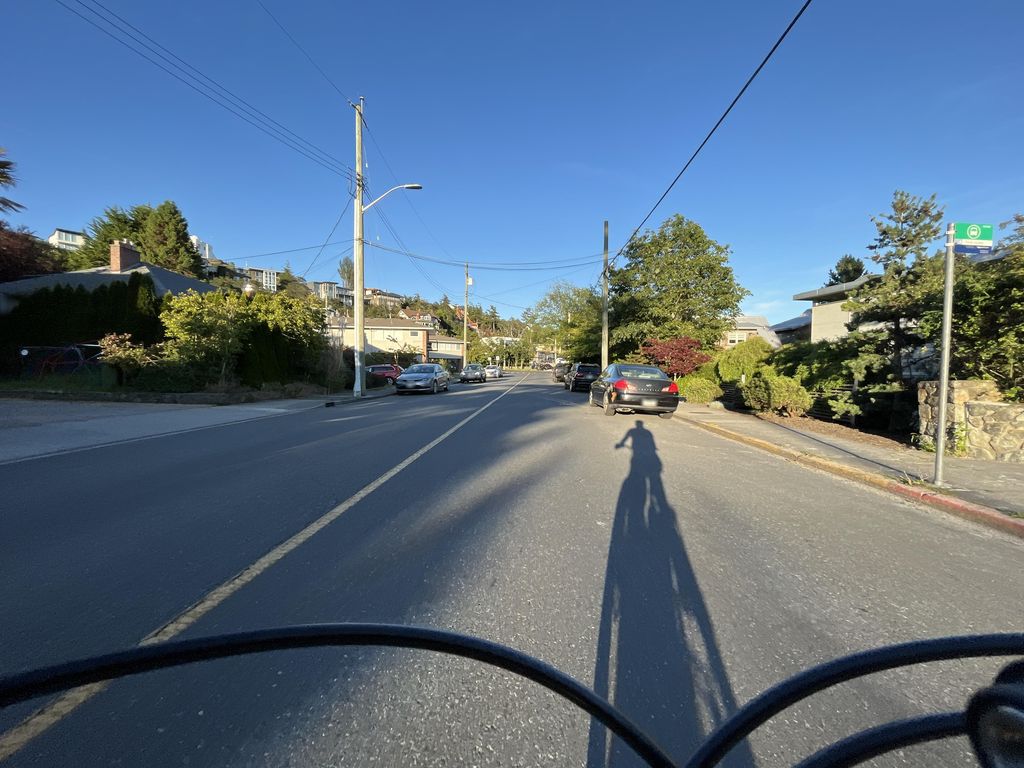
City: victoria